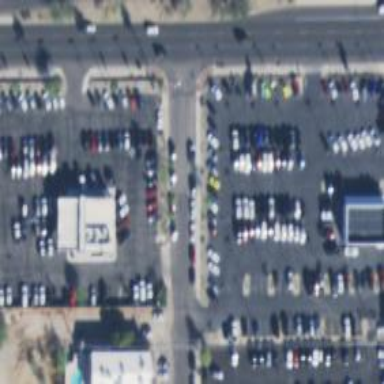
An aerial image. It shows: Car shop.